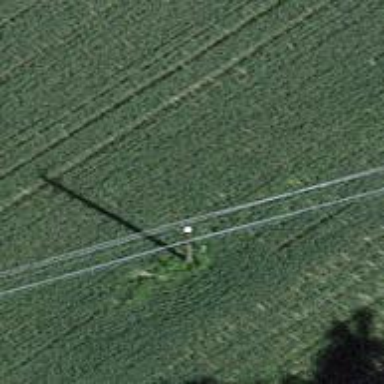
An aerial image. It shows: Power pole.